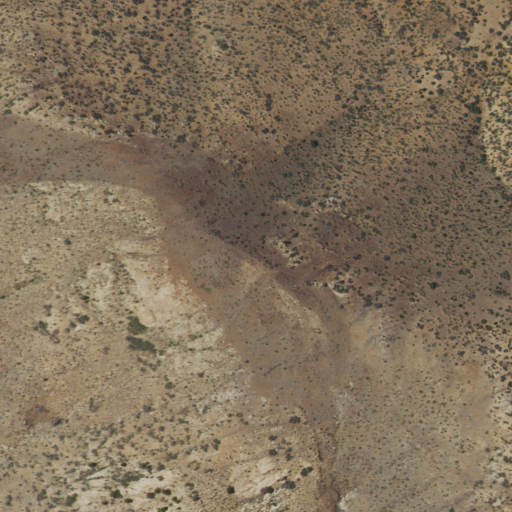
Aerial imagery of mountain in New Mexico named Walker Mountain containing shrub and grassland